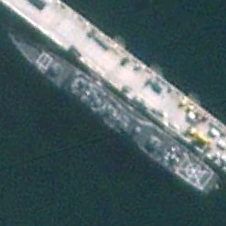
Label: cruiser